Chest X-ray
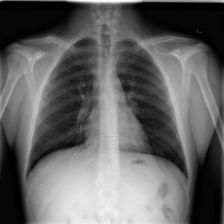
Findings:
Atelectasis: negative
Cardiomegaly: negative
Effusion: negative
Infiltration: negative
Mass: negative
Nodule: negative
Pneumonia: negative
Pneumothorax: negative
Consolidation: negative
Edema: negative
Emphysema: negative
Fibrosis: negative
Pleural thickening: negative
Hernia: negative